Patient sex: M
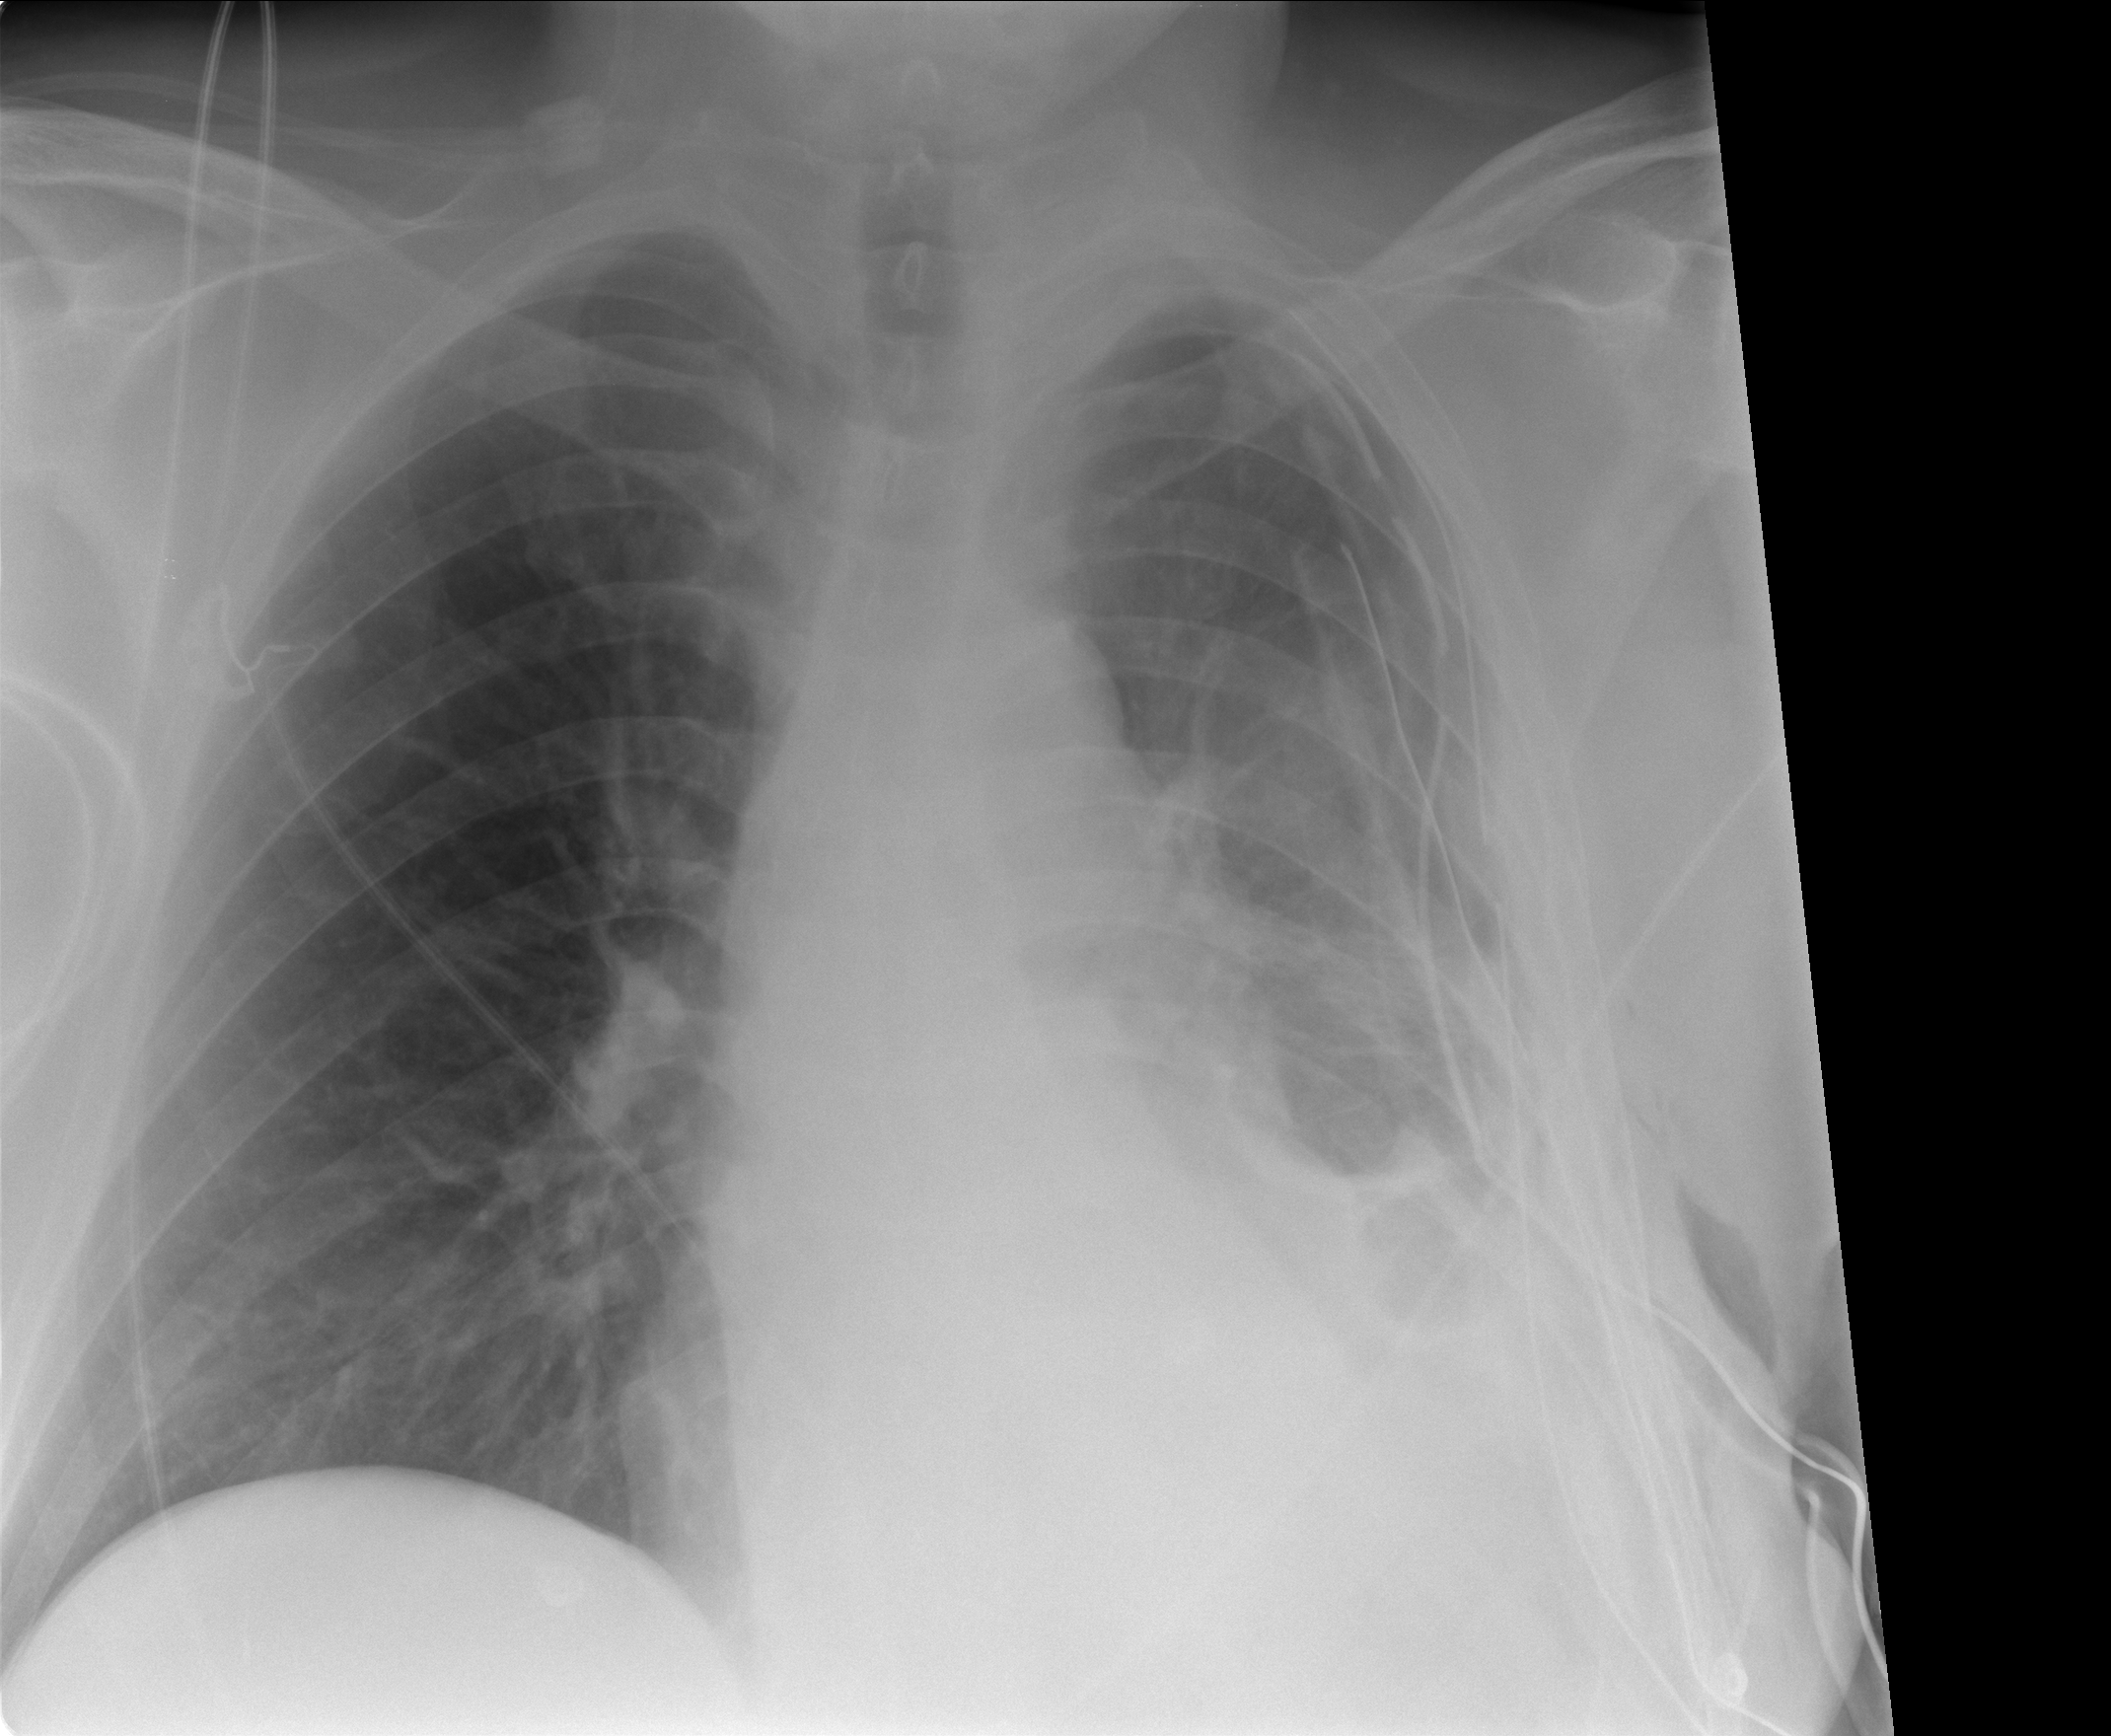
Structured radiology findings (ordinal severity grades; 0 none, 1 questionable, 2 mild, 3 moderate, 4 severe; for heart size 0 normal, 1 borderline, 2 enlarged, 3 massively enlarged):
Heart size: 0
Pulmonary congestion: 0
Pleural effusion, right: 0
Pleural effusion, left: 2
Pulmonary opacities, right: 0
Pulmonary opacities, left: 0
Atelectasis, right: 0
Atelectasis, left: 2